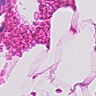
Metastatic tissue present: no